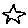
Label: star